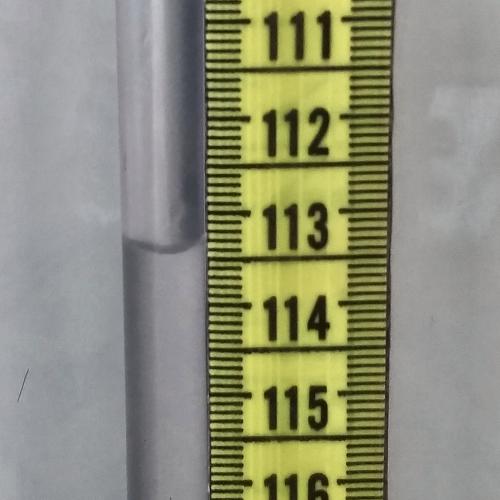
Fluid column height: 113.4 cm